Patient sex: M
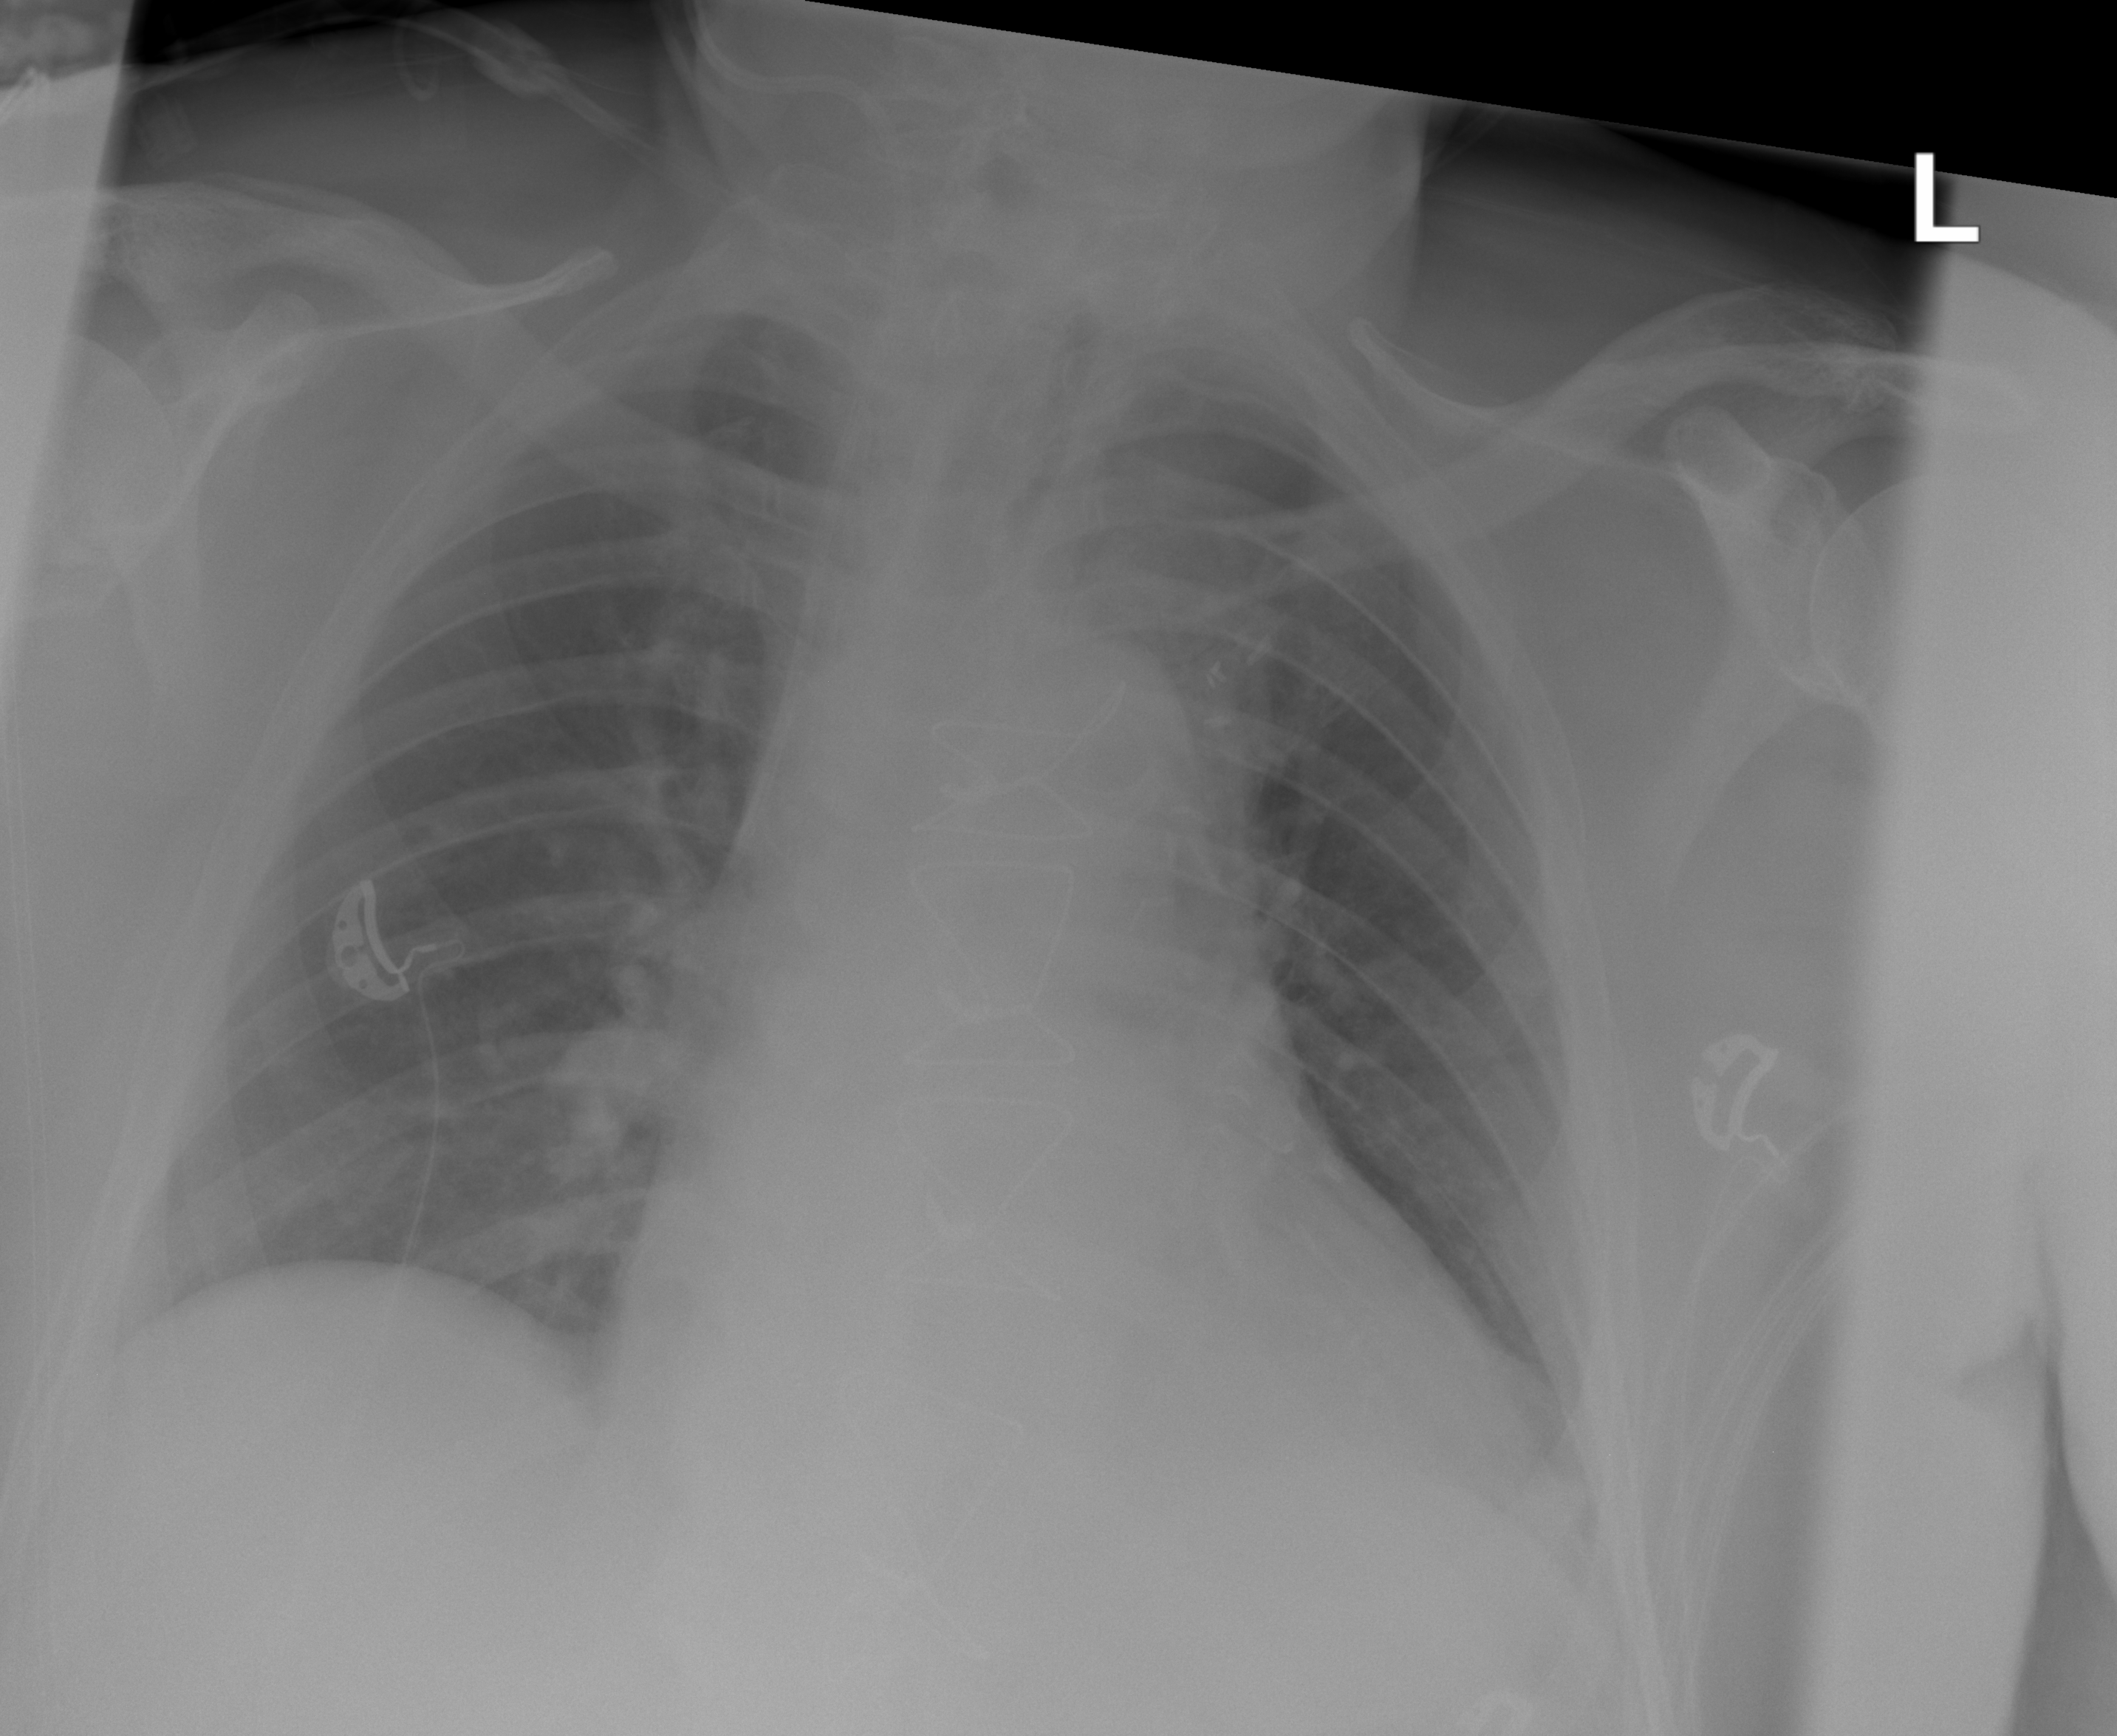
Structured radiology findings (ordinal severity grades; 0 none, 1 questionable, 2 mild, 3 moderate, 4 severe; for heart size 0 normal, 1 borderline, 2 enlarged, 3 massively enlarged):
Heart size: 2
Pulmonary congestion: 2
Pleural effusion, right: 0
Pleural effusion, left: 0
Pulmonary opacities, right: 0
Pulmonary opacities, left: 0
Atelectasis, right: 0
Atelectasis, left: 0